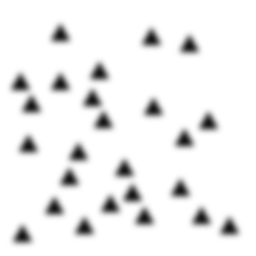
Squares: 0
Triangles: 25
Stars: 0
Total shapes: 25